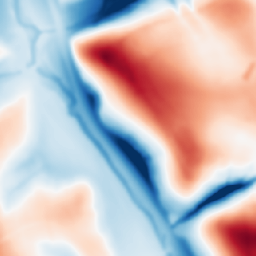
Category: multiscale
Decomposition family: dog_multiscale
Decomposition parameters: sigma_ratio: 1.6
n_scales: 6
base_sigma: 2
Upsampling method: nearest
Upsampling parameters: scale: 4
Upsampling scale: 4